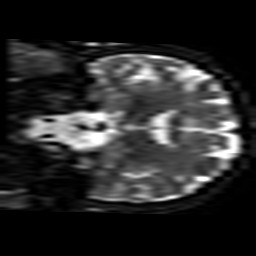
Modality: ADC
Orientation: coronal
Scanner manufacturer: ge
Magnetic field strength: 1.5 T
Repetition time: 8 s
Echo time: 0.0969 s